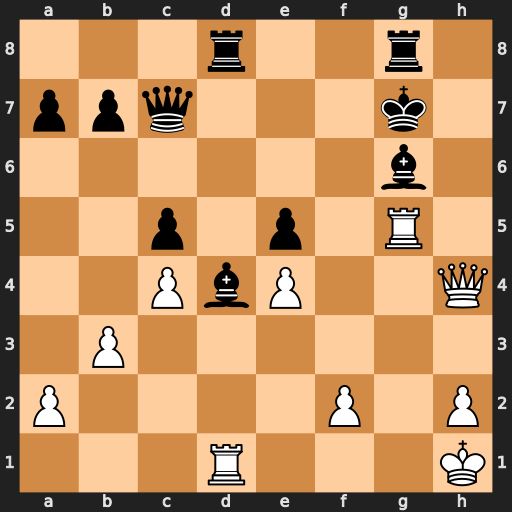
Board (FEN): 3r2r1/ppq3k1/6b1/2p1p1R1/2PbP2Q/1P6/P4P1P/3R3K
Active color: w
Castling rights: -
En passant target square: -
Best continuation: Rxg6+ Kxg6 Rg1+ Kf7 Qh7+ Ke6 Qxc7